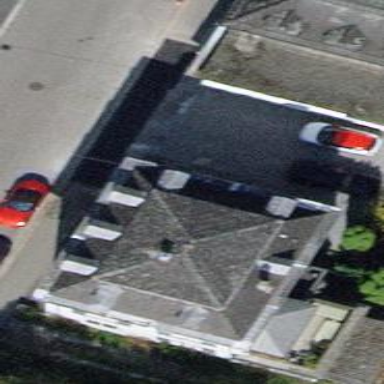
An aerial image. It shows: Building with grey mansard roof.